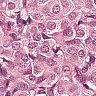
Metastatic tissue present: yes